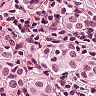
Metastatic tissue present: yes